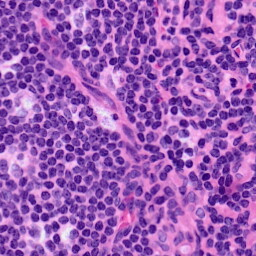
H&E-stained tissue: LymphNode